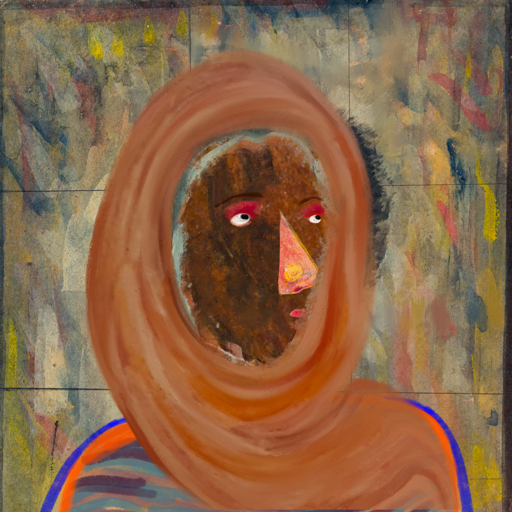
Background: GypsyMother, Head And Neck Side: Mosgoul, Face Side: Irani, Bust: Experience, Hair Side: Boggyland, Head Accessory: Pious_Lady_Scarf, Second Necklace: Blank, Necklace: Blank, Baby: Blank